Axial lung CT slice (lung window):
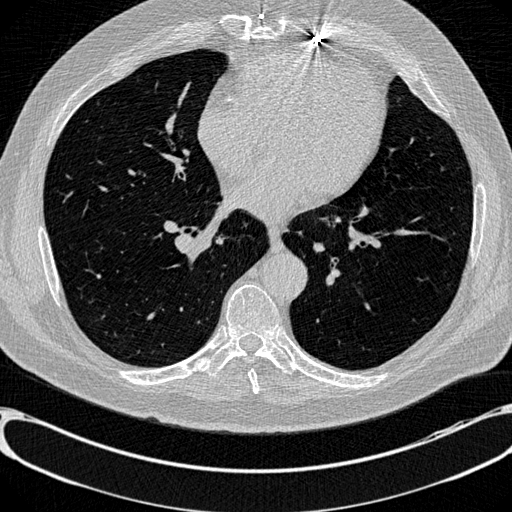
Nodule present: no